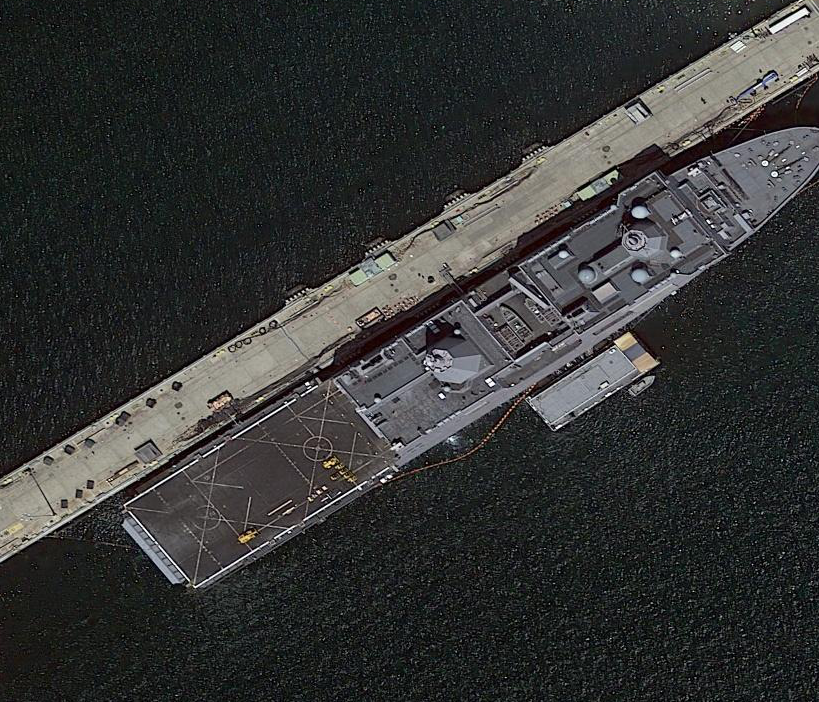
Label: San_Antonio-class_transport_dock